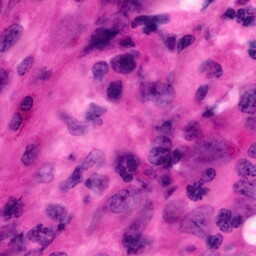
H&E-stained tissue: Pancreatic